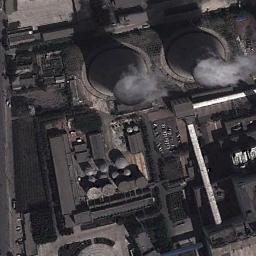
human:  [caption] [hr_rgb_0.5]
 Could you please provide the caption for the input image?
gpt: There are many buildings of different shapes next to the thermal power station .

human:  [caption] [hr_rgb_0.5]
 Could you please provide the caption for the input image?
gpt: The thermal power station is next to some buildings with white mist above .

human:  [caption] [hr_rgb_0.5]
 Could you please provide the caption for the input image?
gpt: There are two thermal power stations and rows of storage tanks .

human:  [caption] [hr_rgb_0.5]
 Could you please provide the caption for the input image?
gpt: There are plant and machinery in the thermal power station, and two cooling towers are steaming .

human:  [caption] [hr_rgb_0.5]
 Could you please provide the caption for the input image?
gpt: There are some buildings and two chimneys on the thermal power station .